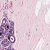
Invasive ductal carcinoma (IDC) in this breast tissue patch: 0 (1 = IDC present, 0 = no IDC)